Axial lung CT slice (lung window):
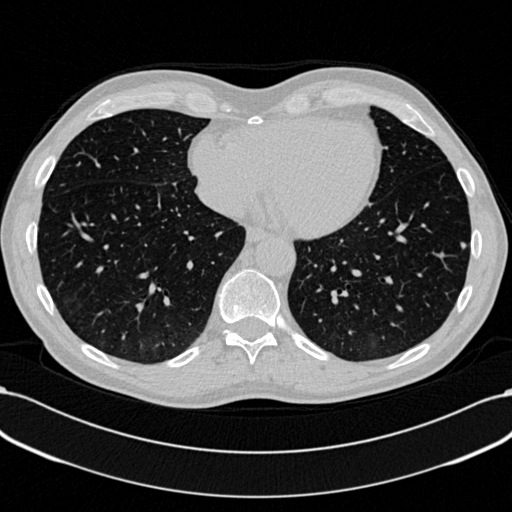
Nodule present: yes
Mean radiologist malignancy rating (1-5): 3.333